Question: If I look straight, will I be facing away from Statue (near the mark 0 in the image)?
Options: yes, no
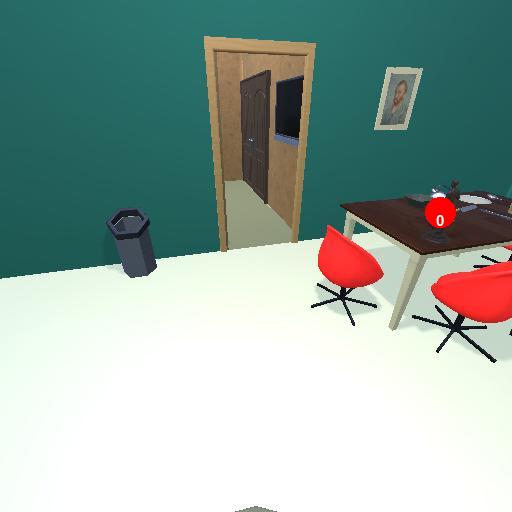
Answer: yes